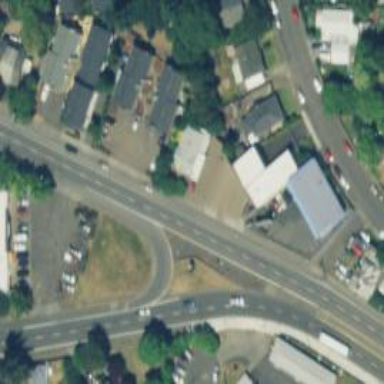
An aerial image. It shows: Primary-link highway with sidewalk on the left.